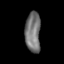
Tissue: skin
Cell type: Epithelial cells
Senescence score: 0.2679
Nuclear area (px): 603
Mean DAPI intensity: 117.017